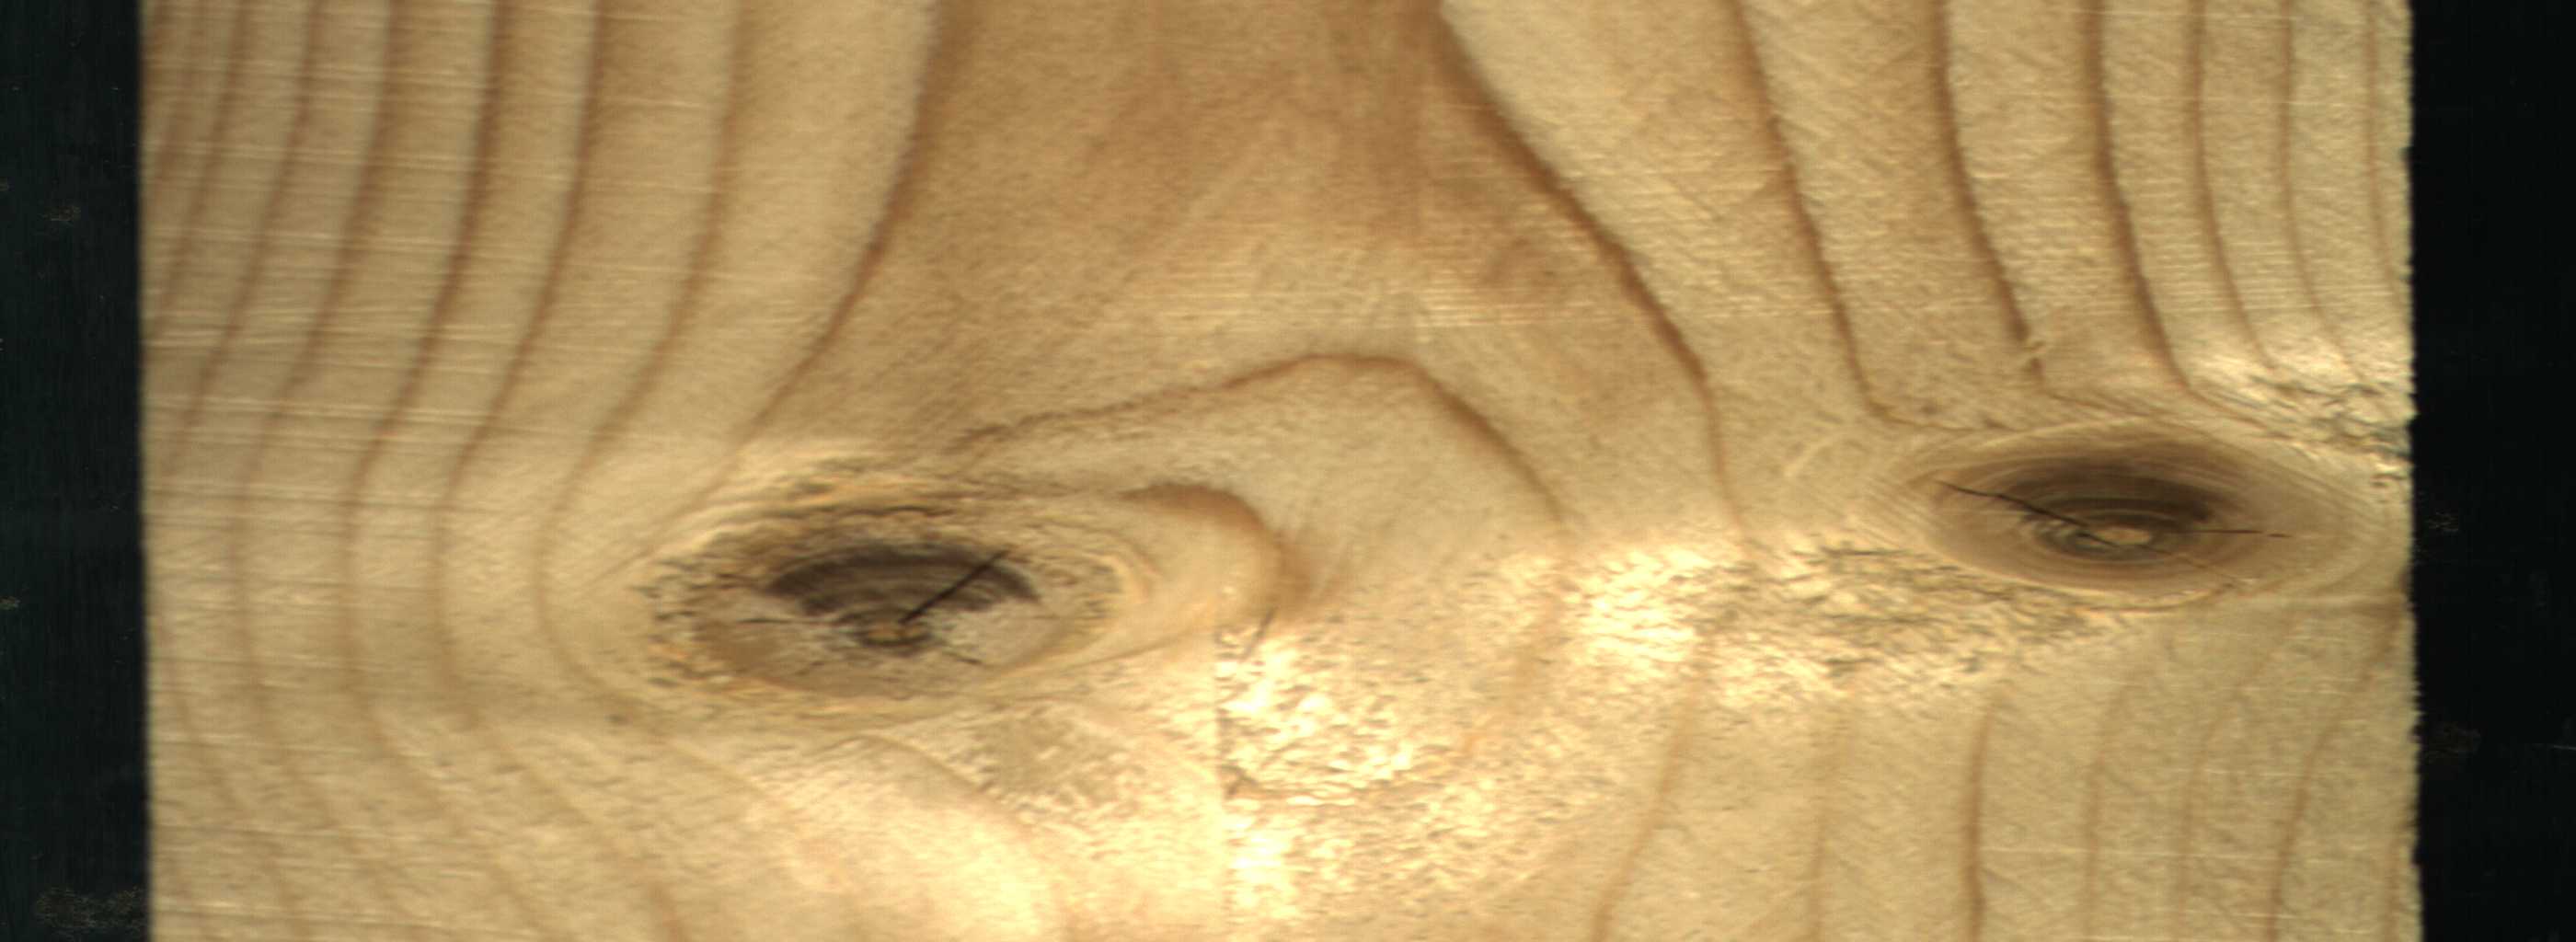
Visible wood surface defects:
knot_with_crack
knot_with_crack